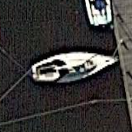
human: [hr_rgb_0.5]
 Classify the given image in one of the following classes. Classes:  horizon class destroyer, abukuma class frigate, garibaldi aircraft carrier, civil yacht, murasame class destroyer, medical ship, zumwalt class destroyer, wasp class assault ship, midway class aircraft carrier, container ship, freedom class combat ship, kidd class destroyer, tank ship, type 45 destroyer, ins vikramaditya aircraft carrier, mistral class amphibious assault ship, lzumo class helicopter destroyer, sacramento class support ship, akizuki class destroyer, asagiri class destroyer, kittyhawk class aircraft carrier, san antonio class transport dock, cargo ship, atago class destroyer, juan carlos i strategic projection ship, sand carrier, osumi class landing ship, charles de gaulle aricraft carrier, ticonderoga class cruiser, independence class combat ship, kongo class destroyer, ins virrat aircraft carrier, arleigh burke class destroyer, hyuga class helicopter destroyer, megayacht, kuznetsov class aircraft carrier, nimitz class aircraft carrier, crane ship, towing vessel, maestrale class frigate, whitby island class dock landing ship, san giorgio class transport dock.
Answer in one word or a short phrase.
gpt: Civil yacht